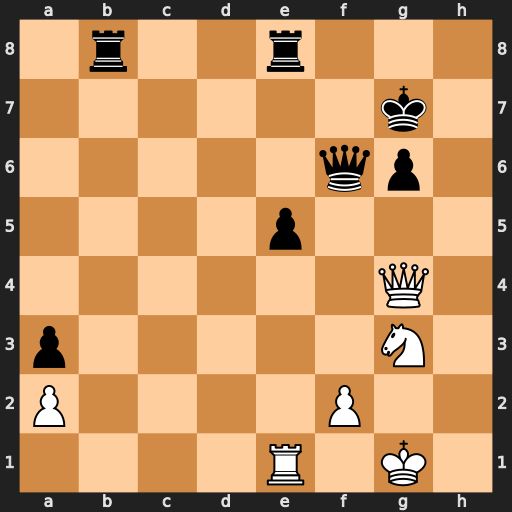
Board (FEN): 1r2r3/6k1/5qp1/4p3/6Q1/p5N1/P4P2/4R1K1
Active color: w
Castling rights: -
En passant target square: -
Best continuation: Nh5+ Kf7 Nxf6